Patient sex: M
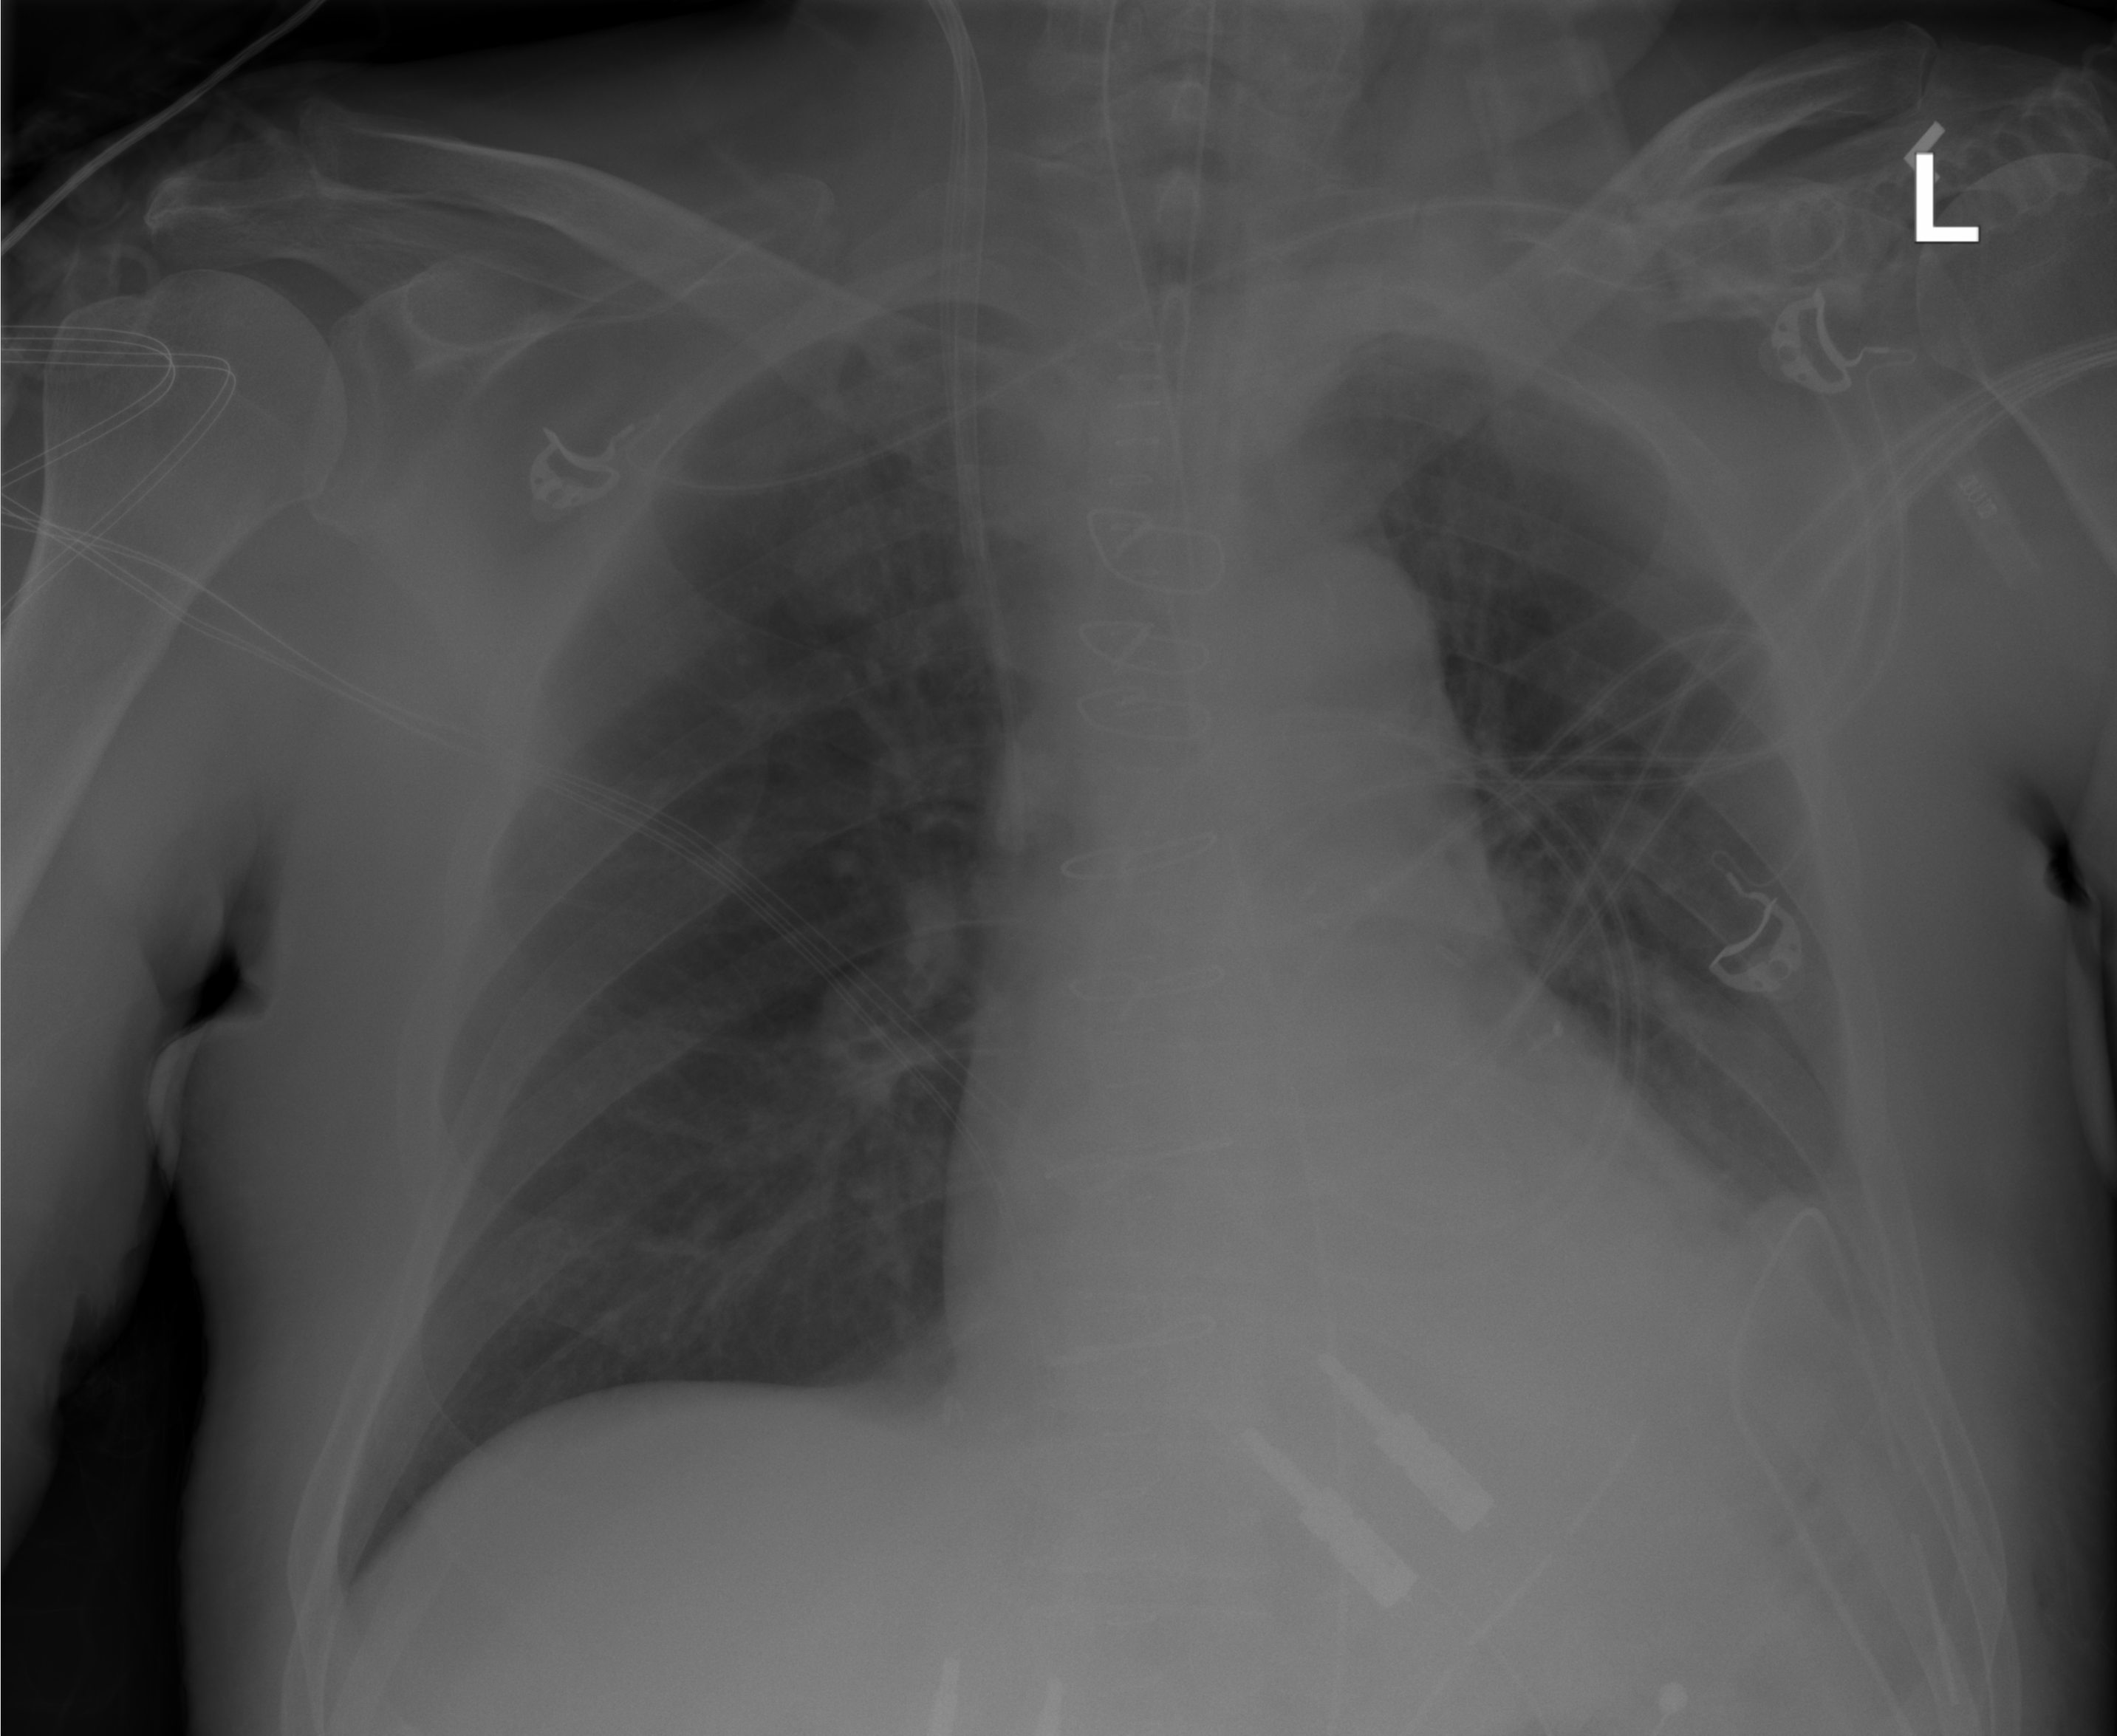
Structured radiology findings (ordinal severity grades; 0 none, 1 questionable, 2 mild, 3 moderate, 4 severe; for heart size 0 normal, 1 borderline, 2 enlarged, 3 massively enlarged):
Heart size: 0
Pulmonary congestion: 0
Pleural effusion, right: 0
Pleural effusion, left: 2
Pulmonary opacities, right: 0
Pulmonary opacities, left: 0
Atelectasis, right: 0
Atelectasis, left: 2